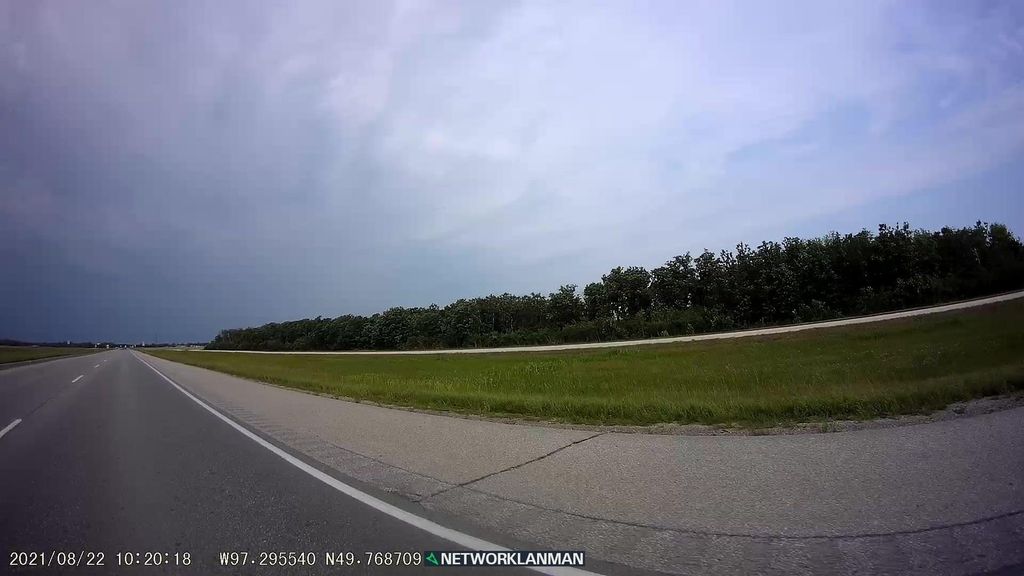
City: winnipeg